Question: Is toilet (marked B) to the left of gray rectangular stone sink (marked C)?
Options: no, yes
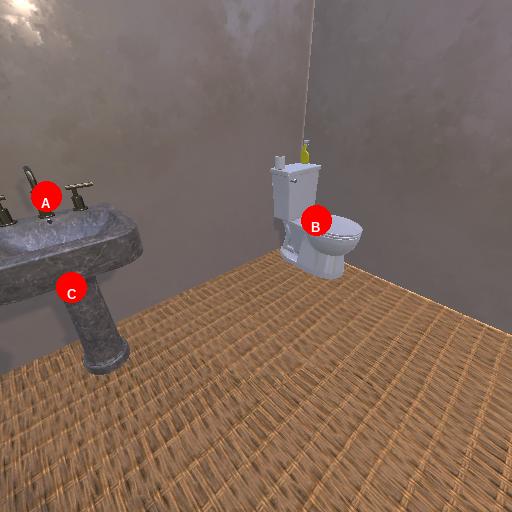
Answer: no